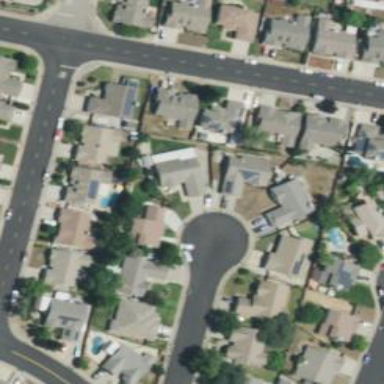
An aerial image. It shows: Residential road.